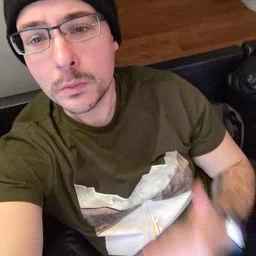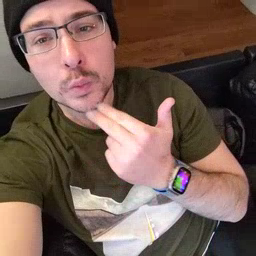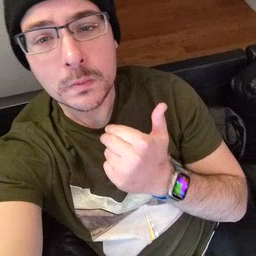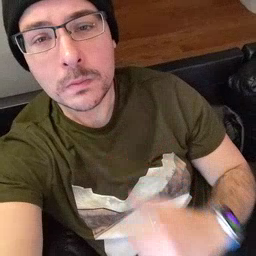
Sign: cute